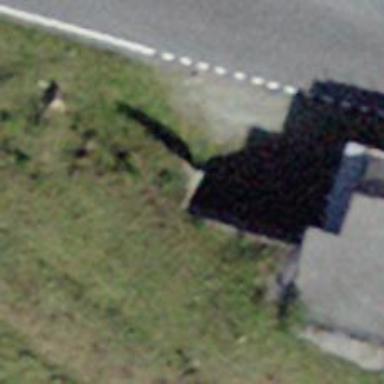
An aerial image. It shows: Retaining wall.